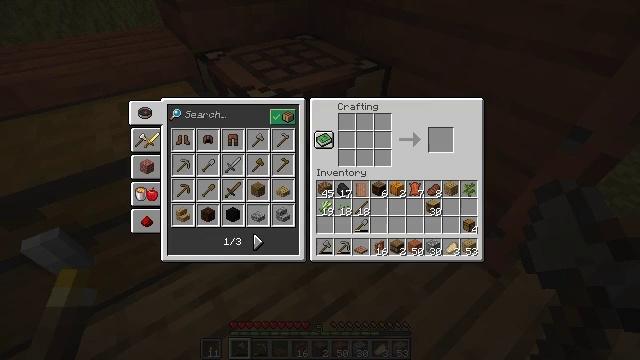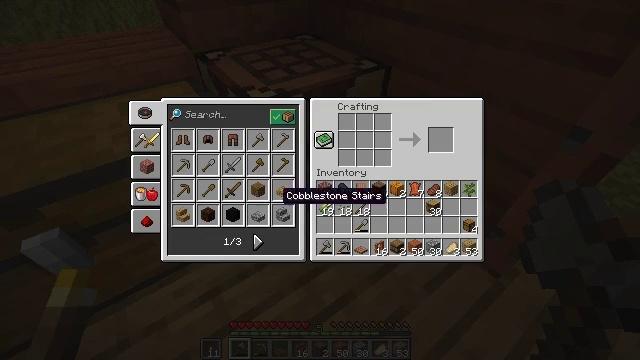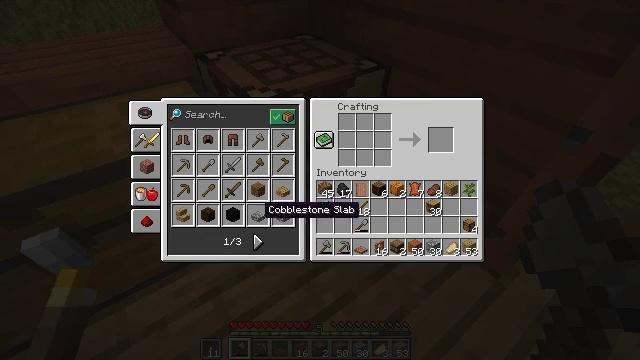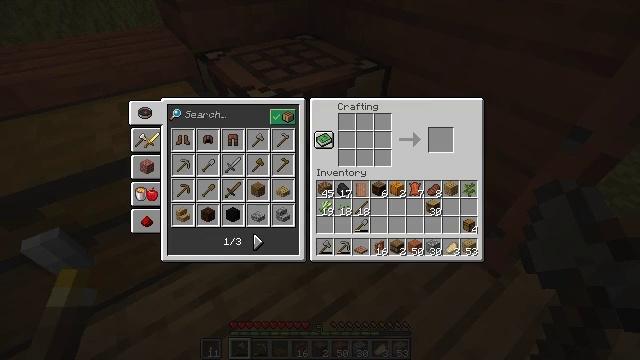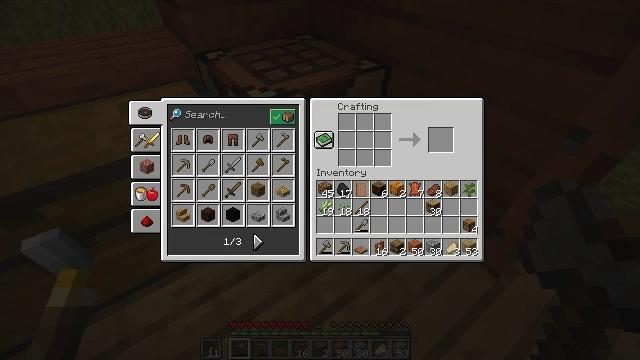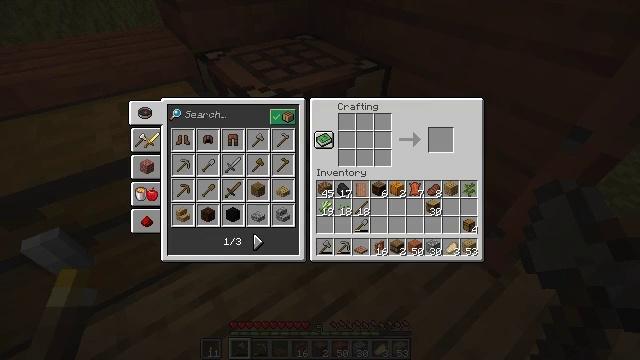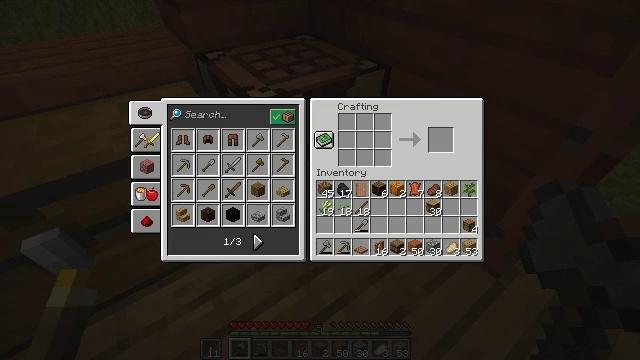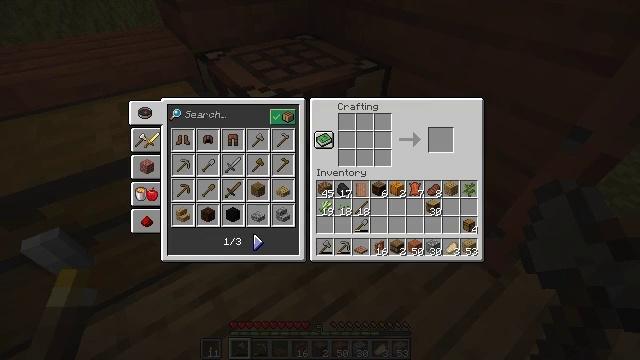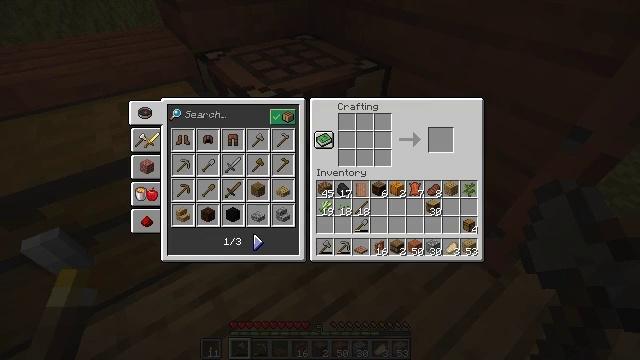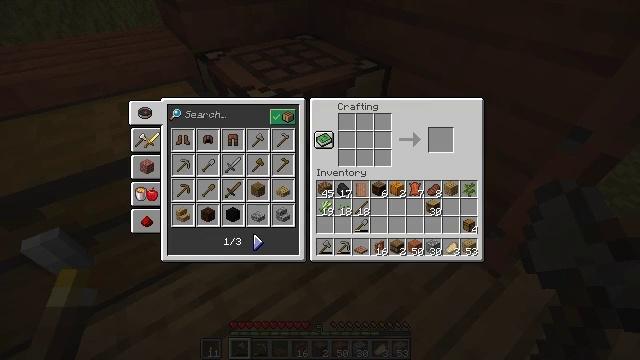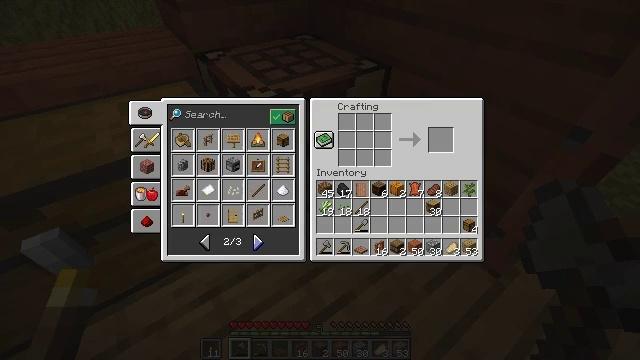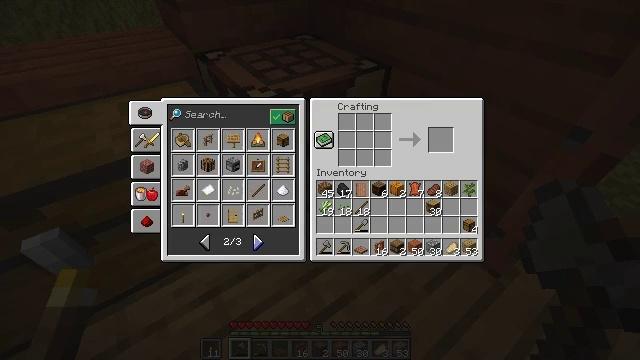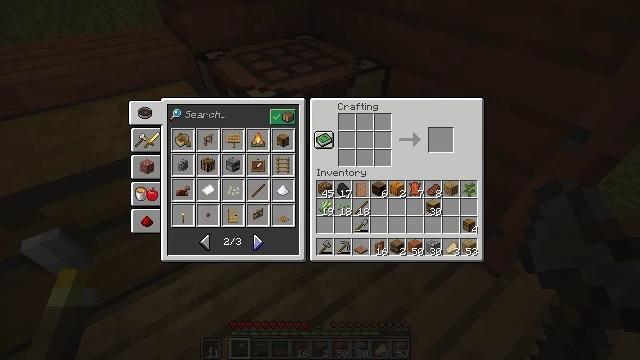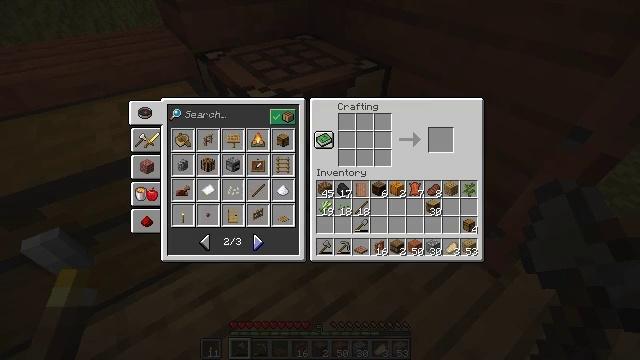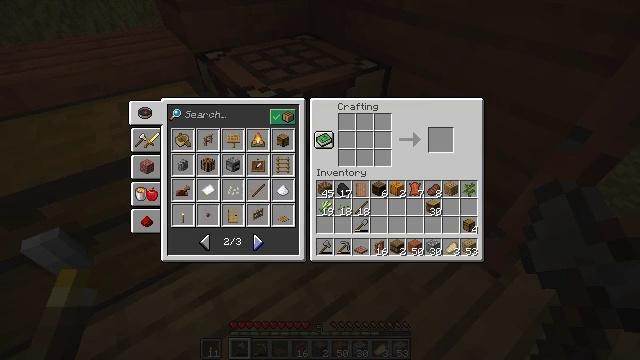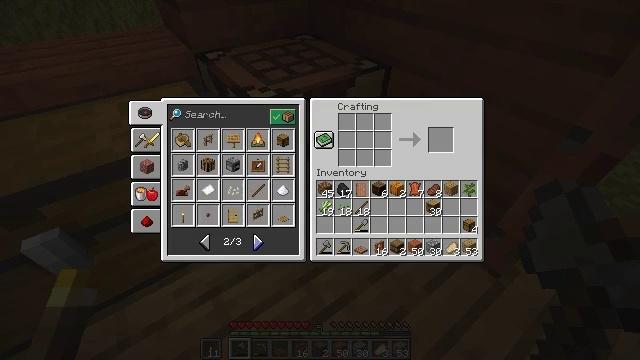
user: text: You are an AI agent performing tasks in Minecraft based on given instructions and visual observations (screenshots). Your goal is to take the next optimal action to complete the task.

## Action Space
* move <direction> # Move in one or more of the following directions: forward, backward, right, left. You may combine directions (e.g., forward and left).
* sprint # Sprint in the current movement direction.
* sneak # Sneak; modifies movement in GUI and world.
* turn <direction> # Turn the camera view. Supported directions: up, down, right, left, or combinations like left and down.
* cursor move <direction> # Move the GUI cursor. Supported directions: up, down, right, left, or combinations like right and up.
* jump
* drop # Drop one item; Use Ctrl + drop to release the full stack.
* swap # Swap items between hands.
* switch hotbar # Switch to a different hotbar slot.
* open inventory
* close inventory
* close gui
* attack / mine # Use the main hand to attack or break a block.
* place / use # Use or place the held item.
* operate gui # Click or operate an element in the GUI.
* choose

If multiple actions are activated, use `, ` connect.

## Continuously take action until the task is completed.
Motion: motion action
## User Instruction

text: Open the crafting table to make an acacia trapdoor.
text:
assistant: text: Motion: cursor move left and down, open gui
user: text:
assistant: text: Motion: cursor move left and down
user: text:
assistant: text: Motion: cursor move left and down
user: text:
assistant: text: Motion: cursor move down
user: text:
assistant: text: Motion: no_op
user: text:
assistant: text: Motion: no_op
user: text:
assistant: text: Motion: cursor move right
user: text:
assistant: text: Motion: no_op
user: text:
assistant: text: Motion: no_op
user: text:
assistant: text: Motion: operate gui
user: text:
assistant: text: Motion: operate gui
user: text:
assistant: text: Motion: operate gui
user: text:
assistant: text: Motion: no_op
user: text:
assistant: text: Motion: no_op
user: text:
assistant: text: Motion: no_op
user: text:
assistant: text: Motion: no_op
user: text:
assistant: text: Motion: no_op
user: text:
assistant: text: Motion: no_op
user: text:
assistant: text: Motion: no_op
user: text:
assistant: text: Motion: no_op
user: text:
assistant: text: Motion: operate gui
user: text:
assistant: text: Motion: operate gui
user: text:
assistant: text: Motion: operate gui
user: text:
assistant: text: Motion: no_op
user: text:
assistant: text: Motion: cursor move left and up
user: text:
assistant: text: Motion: cursor move left and up
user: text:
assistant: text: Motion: no_op
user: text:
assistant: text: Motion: no_op
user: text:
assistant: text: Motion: cursor move down
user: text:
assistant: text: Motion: no_op